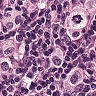
Metastatic tissue present: yes